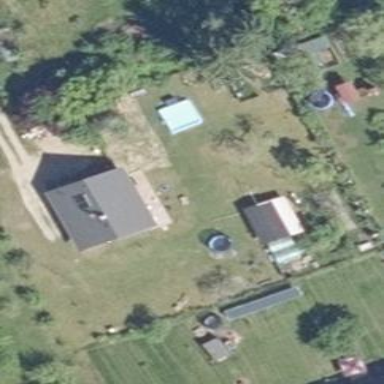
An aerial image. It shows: Simple house.